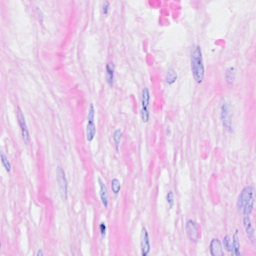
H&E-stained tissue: Breast